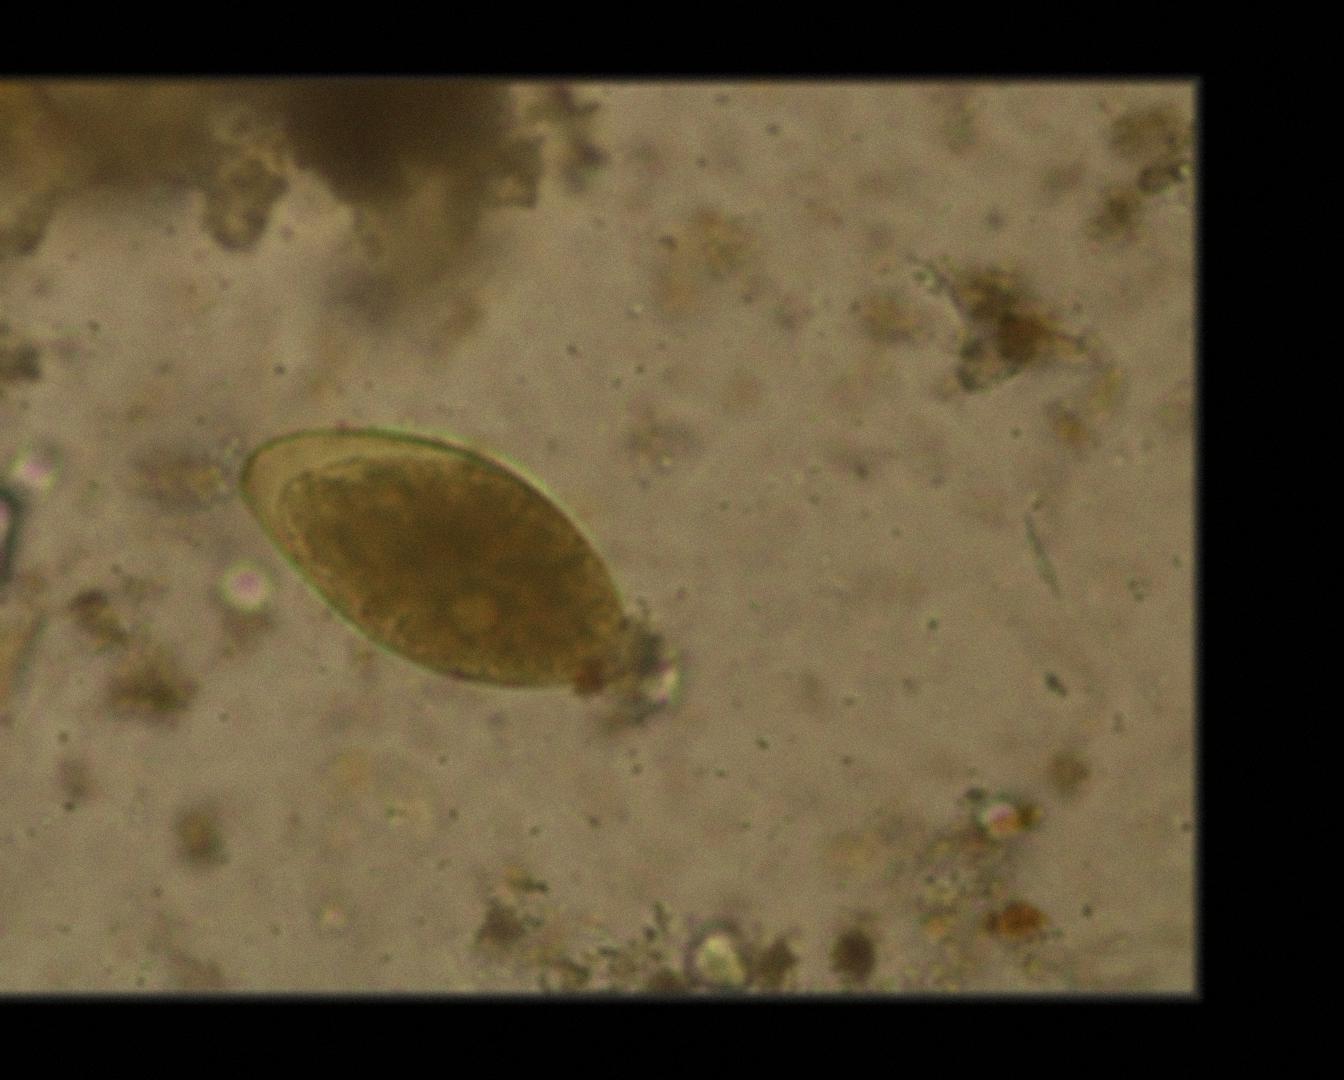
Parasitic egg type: Fasciolopsis buski